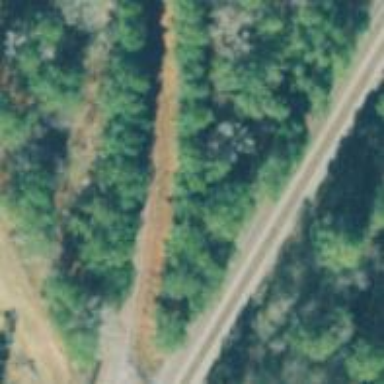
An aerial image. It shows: Railway spur for agricultural freight transportation.